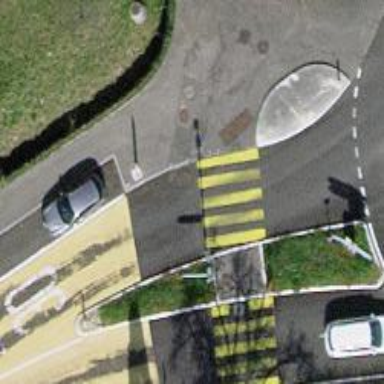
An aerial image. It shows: Marked zebra crossing with island in the middle.